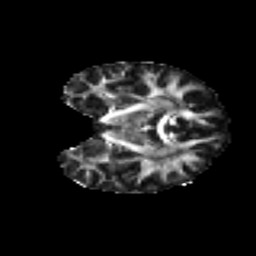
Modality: FA
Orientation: coronal
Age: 27
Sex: female
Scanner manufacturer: ge
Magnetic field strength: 3 T
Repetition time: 7.8 s
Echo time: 0.0606 s